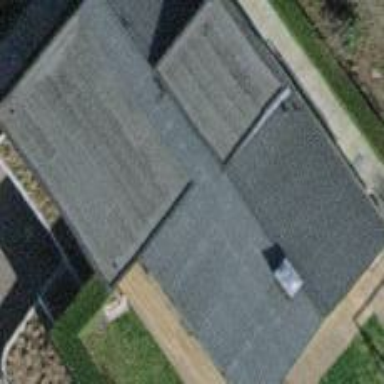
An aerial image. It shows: Detached building.